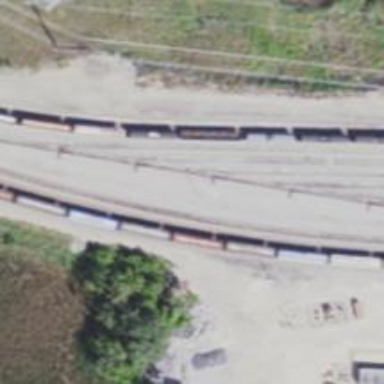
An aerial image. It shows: Railway yard.